Question: Issue - We have a spreadsheet with thousands of addresses but no counties.
Goal - We would like to add counties into each record. We can identify counties using Zip Codes and have a list of Zip Codes and county names.
What I've tried so far - The county names are in Column A and it's corresponding Zip Code is in Column B. I copied the address list into the same spreadsheet starting with their Zip Codes in Column D.

I wrote the following simple macro to compare and replace Zip Codes with County names. It runs but doesn't seem to replace anything. I don't get any errors, so I'm not sure where the problem is. Any ideas?
'''
Public Sub Take_Two_Replace_Zip_With_Name()
Dim LastBCell As Long
Dim B As Integer
Dim Bcell As Range
LastBCell = ActiveSheet.Range("B65000").End(xlUp).Row
For B = LastBCell To 2 Step -1
Set Bcell = ActiveSheet.Cells(B, 2)
If Bcell = Bcell.Offset(0, 2) Then Bcell.Offset(0, 2) = Bcell.Offset(0, -1)
Next B
End Sub
'''
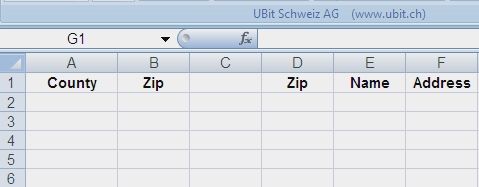
Answer: OK, I worked it out myself:
'''
For Each Bcell In Range("B2:B100").Cells
Columns("D:D").Cells.Replace What:=Bcell, Replacement:=Bcell.Offset(0, -1).Value, LookAt:=xlPart, _
SearchOrder:=xlByRows, MatchCase:=False, SearchFormat:=False, _
ReplaceFormat:=False
Next Bcell
'''